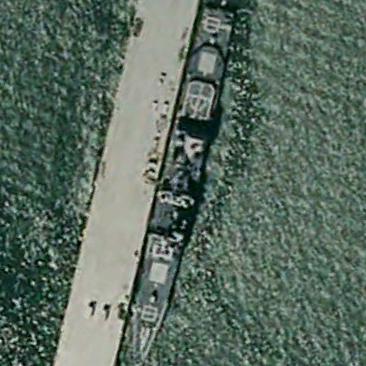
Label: cruiser